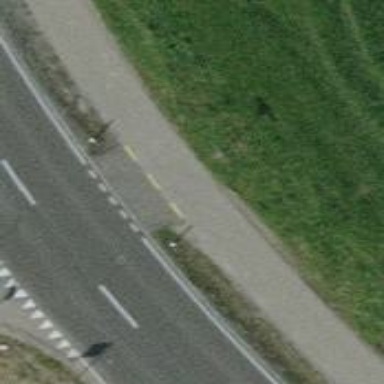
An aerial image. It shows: Cycleway.